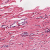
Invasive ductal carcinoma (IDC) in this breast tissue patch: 0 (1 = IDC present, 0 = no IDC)